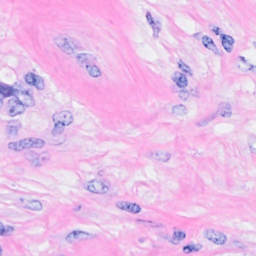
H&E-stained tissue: Breast